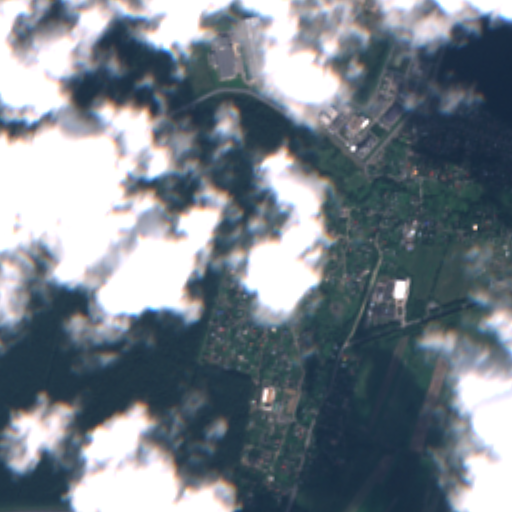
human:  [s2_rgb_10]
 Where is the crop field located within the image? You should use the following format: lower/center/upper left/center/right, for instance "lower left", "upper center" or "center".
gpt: The crop field is located in the lower right of the image.
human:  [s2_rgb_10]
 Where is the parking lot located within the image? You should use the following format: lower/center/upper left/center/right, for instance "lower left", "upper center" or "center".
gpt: The parking lot is located in the upper right of the image.
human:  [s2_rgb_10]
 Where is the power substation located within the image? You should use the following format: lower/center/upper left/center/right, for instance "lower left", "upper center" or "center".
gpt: The power substation is located in the upper of the image.
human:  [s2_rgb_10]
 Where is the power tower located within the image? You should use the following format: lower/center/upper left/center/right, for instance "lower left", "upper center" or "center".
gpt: The power tower is located in the upper of the image.
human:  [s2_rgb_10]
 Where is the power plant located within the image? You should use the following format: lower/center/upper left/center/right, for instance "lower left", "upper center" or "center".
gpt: There is no power plant in the image.